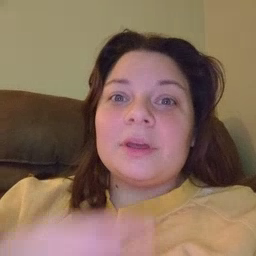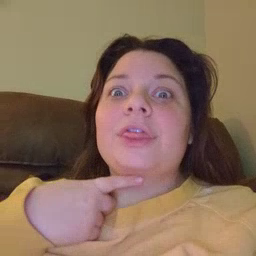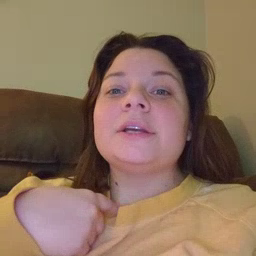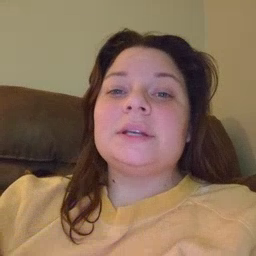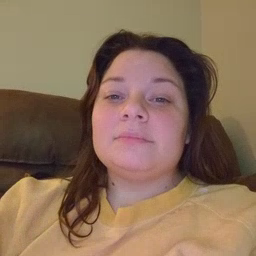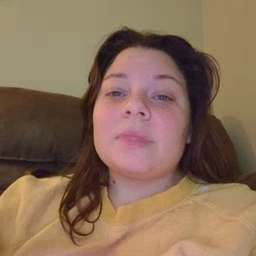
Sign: thirsty